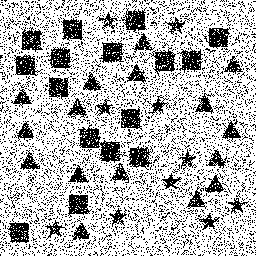
Squares: 16
Triangles: 16
Stars: 10
Total shapes: 42